Aerial crown-view tile of a tropical tree (Barro Colorado Island, Panama), acquired 20250915:
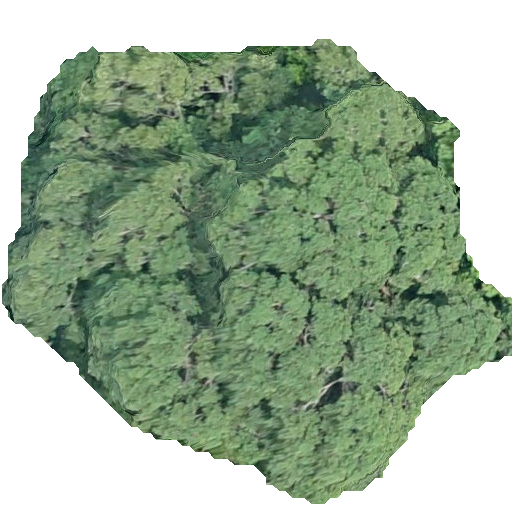
Species: Calophyllum longifolium
GBIF accepted scientific name: Calophyllum longifolium
Crown area: 241.955 m²